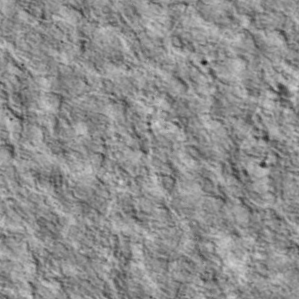
Label: non_frost